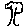
Label: tree